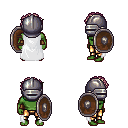
a pixel art fantasy rpg character, male body template, orc, green skin, white cape, gold greaves, white blonde curly afro hairstyle, metal helm, cloth bracers, shield, four views (front, back, left, right), 2x2 character sprite sheet, small pixel art, hard edges, no anti-aliasing